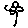
Label: flower